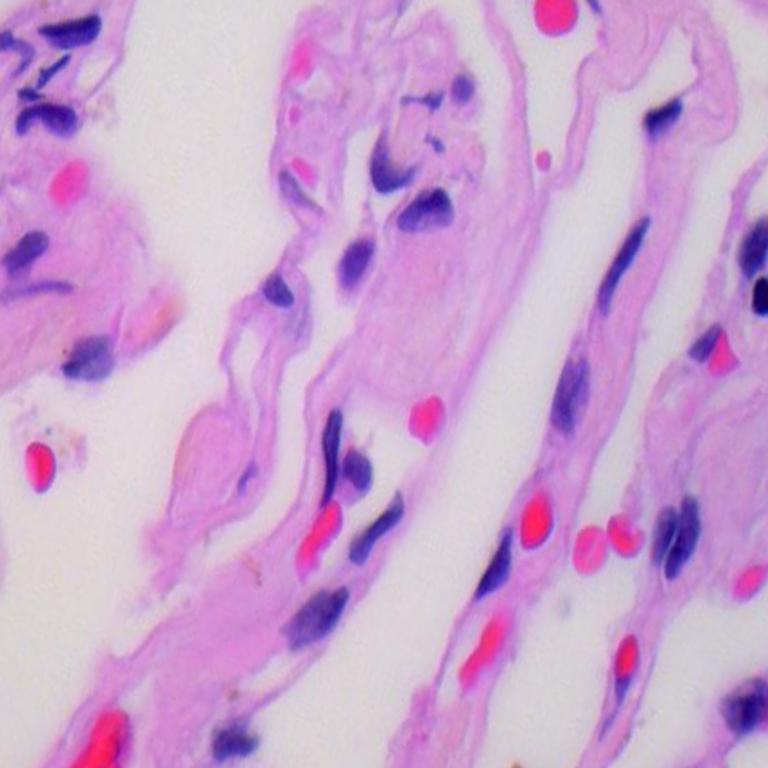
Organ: lung
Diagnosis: benign